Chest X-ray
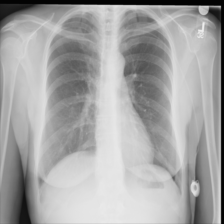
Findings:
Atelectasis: negative
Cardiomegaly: negative
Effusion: negative
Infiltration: negative
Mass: negative
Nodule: negative
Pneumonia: negative
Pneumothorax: negative
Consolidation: negative
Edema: negative
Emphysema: negative
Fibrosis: negative
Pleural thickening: negative
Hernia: negative